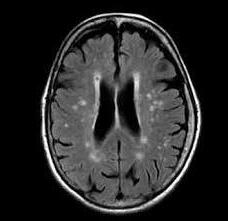
Label: notumor